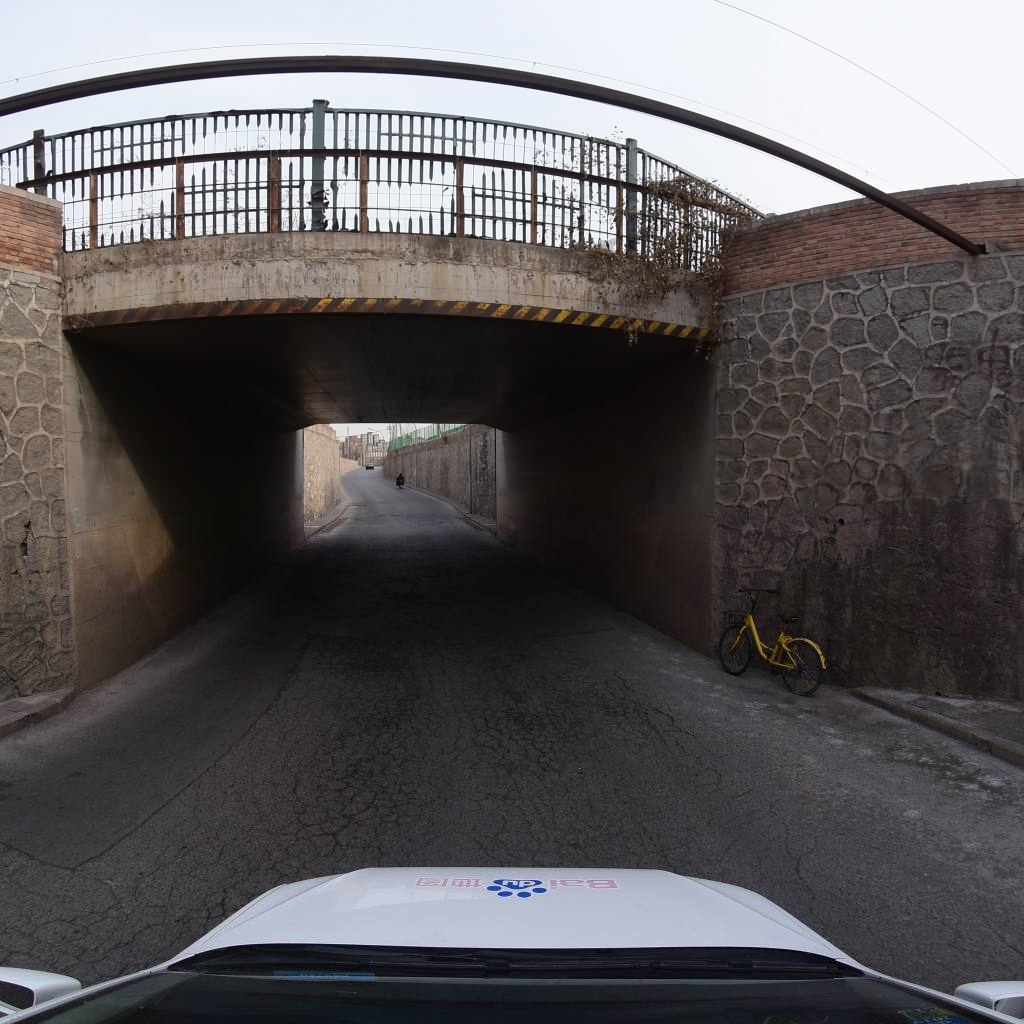
Region: Fengtai
Road damage annotations: alligator crack